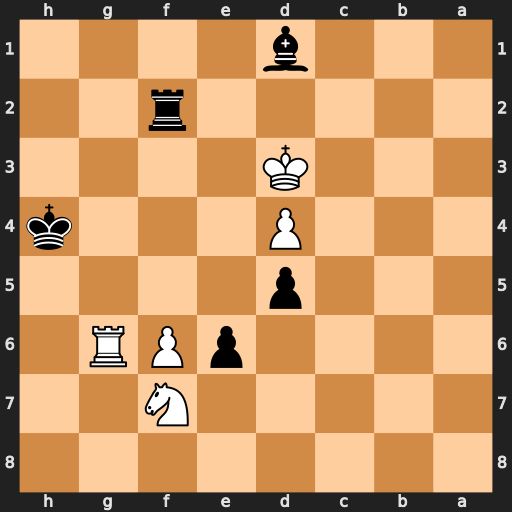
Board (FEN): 8/5N2/4pPR1/3p4/3P3k/3K4/5r2/3b4
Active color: b
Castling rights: -
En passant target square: -
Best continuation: Bc2+ Ke3 Bxg6